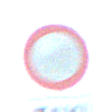
Verkehrszeichen: VerbotFahrzeugeAllerArt
Zusatzzeichen unten: BesondereFahrzeugeUndTransportgueter1
Umgebung: Outdoor, Nature
Tageszeit: SunriseSunset
Wetter: Clear
Licht: Natural
Jahreszeit: NotSpecified
Kontrast: HighContrast